Question: Whenever I receive a text message from some services (namely Google and Blablacar), I see the service name as the sender (like if it was in my contacts) instead of an ugly phone number, as it appears when the text message comes from other services (Snapchat, Hello Bank).

I don't know if an app from the service needs to be installed on the iPhone for the service name to appear instead of the phone number : I have the BlaBlaCar app installed and (of course) one of the Google apps (Maps), but the sms from Google was to confirm my phone number as I created a google account my computer, not on my phone. So the text message cannot "come from" the iOS app.
When I click the sender "Contact" button and then the Info icon, I can see the real sender phone number (ex 4 66 45 3 for google and 2 52 25 22 27 for blablacar).
I have never added those phone numbers to my contacts myself, neither I see those "contacts" in my contacts.
Are there some kind of pre-embedded default hidden contacts in iOS ?
Is there a field to fill in the app plist file like "default app phone number" that I didn't see ?
Is it some kind of a registration process with Apple so you can associate a phone number to a specific name ?
Thanks
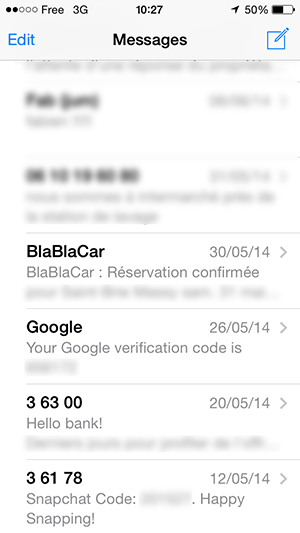
Answer: Alright, I was looking in the wrong direction, this has nothing to do with iOS, Apple, or an iOS app setting, this is a feature of the Short Message System called .
Here is a thread which lead me to the answer : <URL>
This ability to set the sender ID is offered by many of the SMS sending platforms (Clickatell, SMSCountry, blastSMS...), but apparently it might not work in every country.
Here you can find some info about it : <URL>
Hope it will help if someone wonders like me "How hell Google has put itself into my contacts ?" !